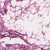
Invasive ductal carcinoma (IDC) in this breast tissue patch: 1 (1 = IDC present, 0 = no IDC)